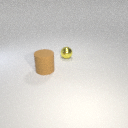
small yellow metal sphere behind large brown rubber cylinder